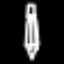
Label: pencil